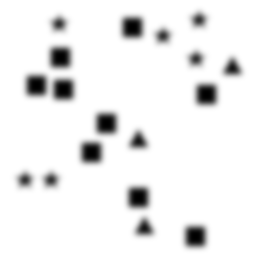
Squares: 9
Triangles: 3
Stars: 6
Total shapes: 18